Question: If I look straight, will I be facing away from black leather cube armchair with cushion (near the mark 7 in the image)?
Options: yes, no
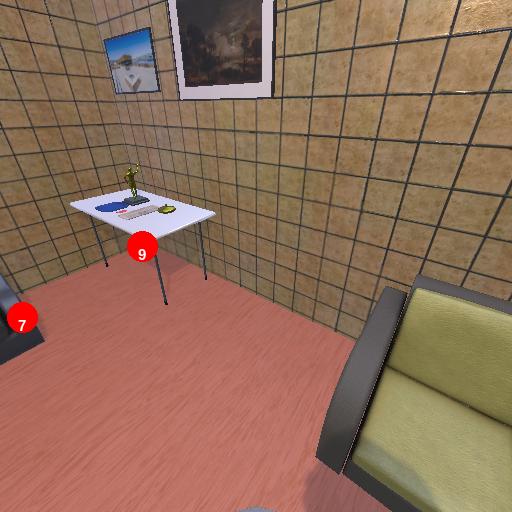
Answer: yes